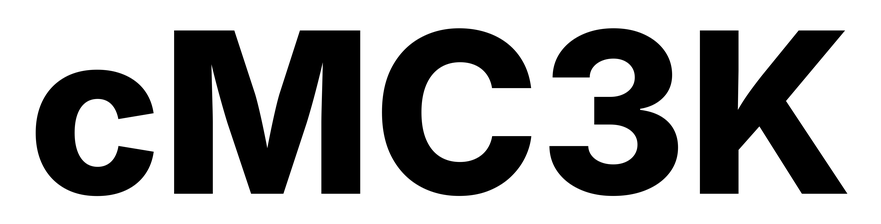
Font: Inter_ExtraBold